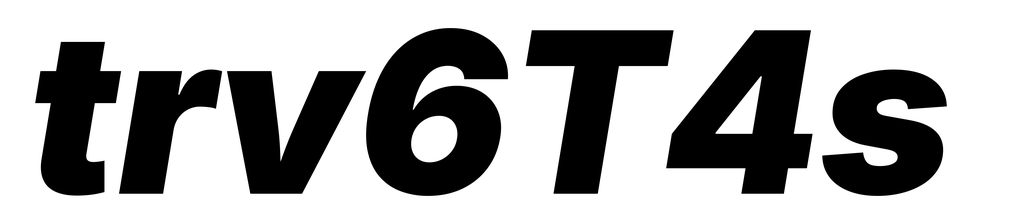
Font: Inter-Italic_Black_Italic